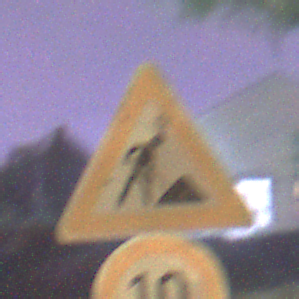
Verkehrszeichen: Arbeitsstelle
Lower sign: Geschwindigkeit10
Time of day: Night
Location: Outdoor (Suburban)
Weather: PartlyCloudy
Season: NotSpecified
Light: Artificial